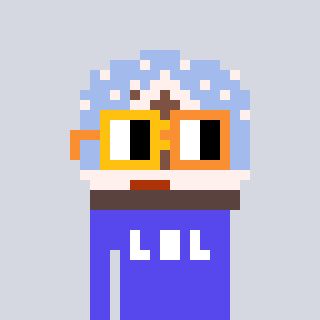
a pixel art character with square yellow and orange glasses, a snow globe-shaped head and a computerblue-colored body on a cool background